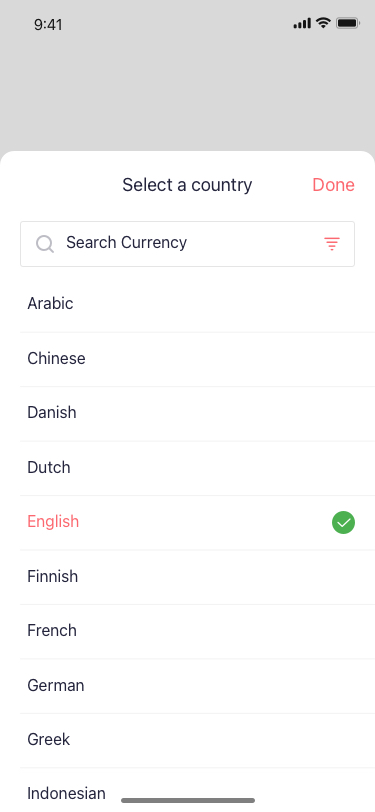
Text in this UI design:
Search Currency
Select a country
Done
Arabic
Chinese
Danish
Dutch
English
Finnish
French
German
Greek
Indonesian